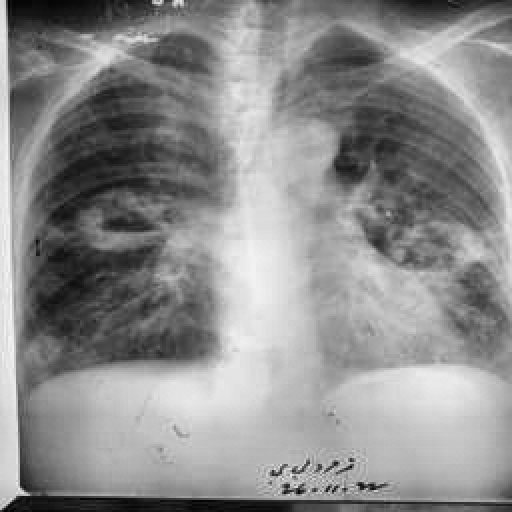
Finding: TUBERCULOSIS